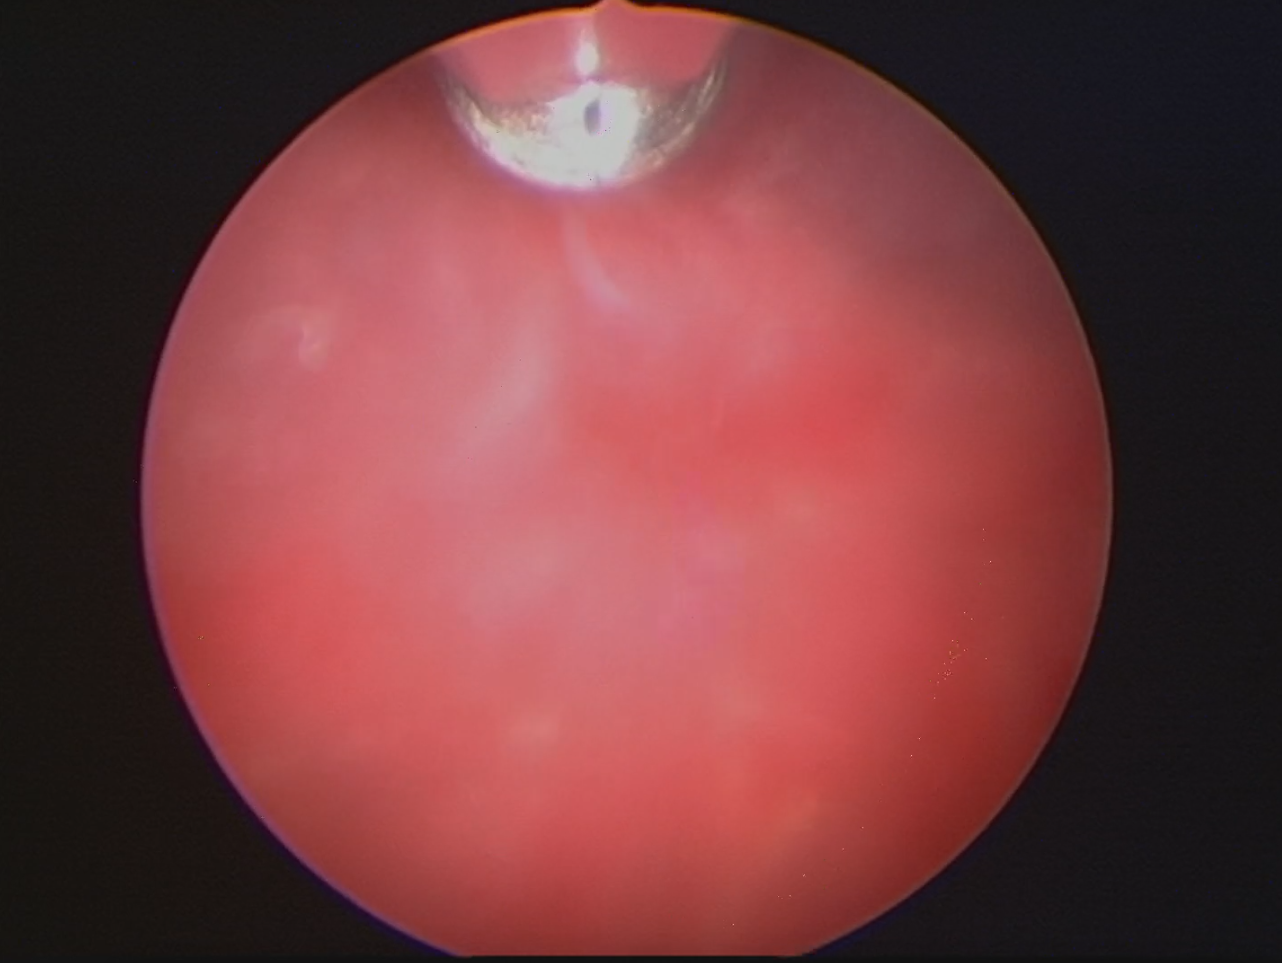
Modality: WLC
Class: Foreign bodies
Subclass: BiopsyForcep
Lesion: L0
Bladder cancer association: No